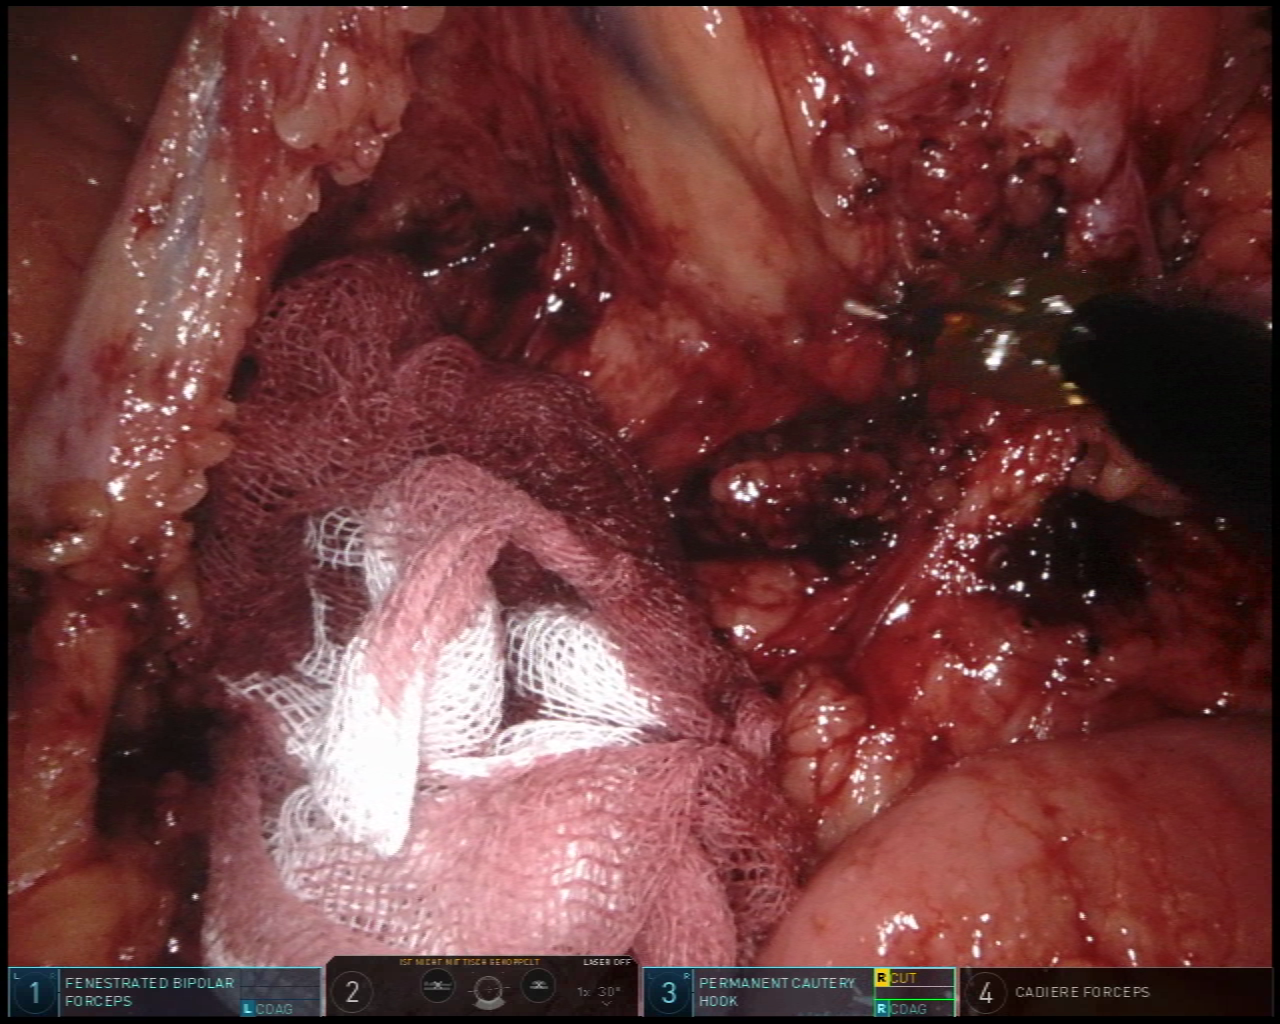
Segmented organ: intestinal_veins
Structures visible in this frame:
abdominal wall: no
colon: no
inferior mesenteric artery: no
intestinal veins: yes
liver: no
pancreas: no
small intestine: yes
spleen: no
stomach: no
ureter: no
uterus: no
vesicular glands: no